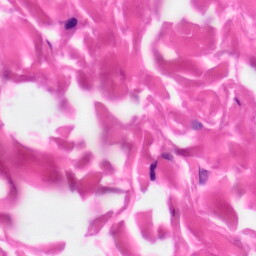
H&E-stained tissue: Skin